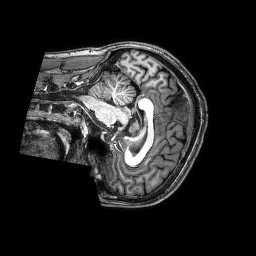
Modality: T1w
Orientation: sagittal
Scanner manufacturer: philips
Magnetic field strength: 3 T
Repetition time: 0.008 s
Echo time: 0.003589 s